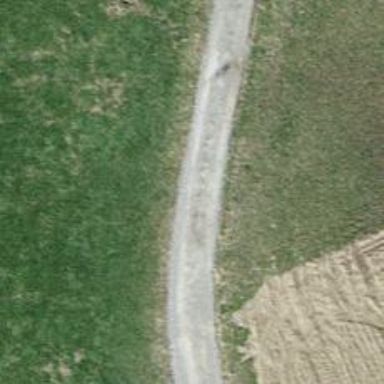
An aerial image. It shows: Track road with grade4 tracktype.